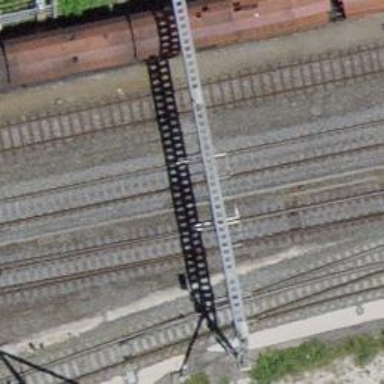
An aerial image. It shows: Railway switch.